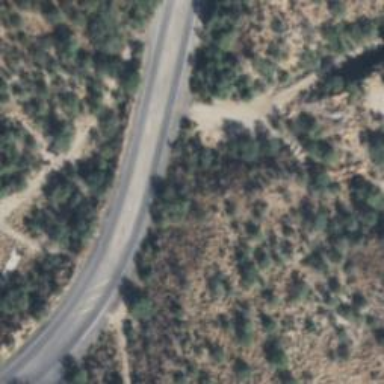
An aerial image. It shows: Asphalt road classified as tertiary.